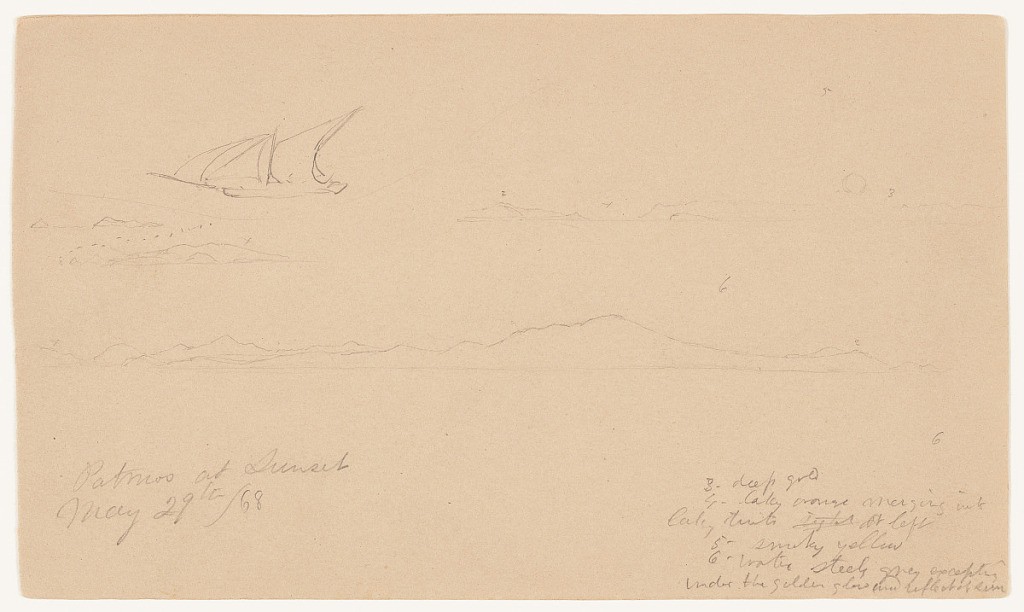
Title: Patmos at Sunset, Greece
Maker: Frederic Edwin Church, American, 1826–1900
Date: May 29, 1868
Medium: Graphite on tan wove paper; verso: graphite
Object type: Drawing
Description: Landscape sketch showing a distant view of the rugged Greek island of Patmos as the sun sets over the Aegean Sea. Water extends from foreground to background, where the island is visible. Multiple peaks along rugged mountain ranges are visible throughout the island. A few small, puffy clouds hang in the sky while the sun descends toward the horizon at right. In addition, a sketch of a sailboat is shown in upper left corner.

Verso: Sketches from around the Aegean Sea showing a sailboat with two figures, viewed in profile at upper left, and the upper portion of a pointed minaret, visible at lower left and oriented to the left.